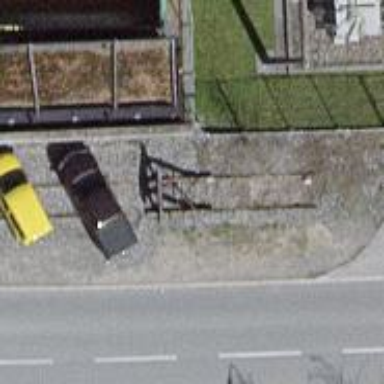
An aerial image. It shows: Railway buffer stop.